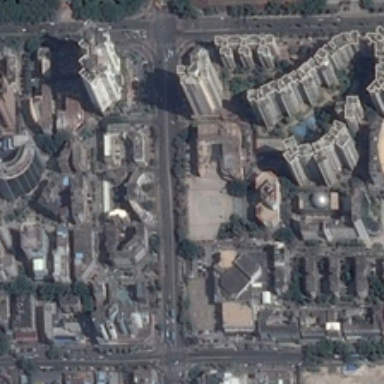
Many buildings and some green trees are in a commercial area .